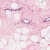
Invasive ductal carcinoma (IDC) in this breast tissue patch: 0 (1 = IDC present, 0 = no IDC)